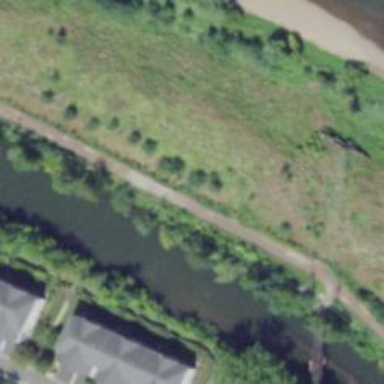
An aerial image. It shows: Cycleway with embankment.